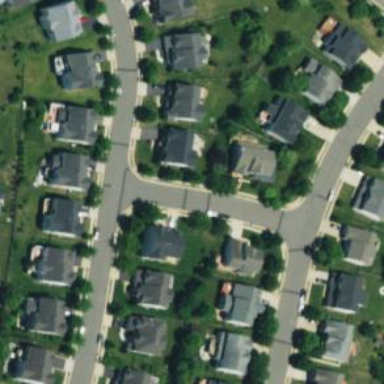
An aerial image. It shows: Residential road.